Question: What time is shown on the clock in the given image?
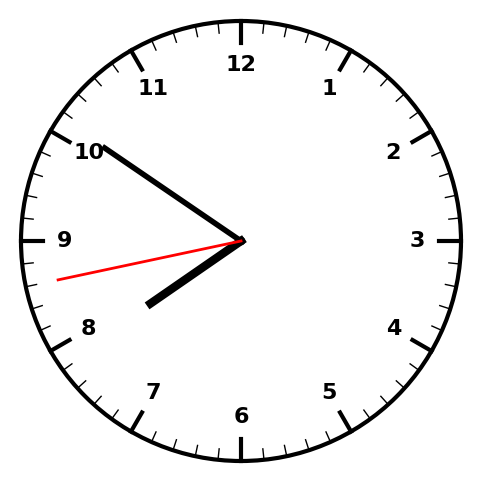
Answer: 07:50:43